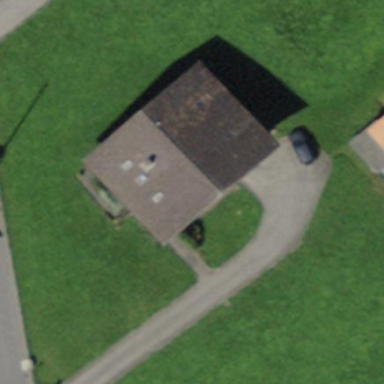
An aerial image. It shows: Residential building.